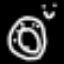
Label: donut